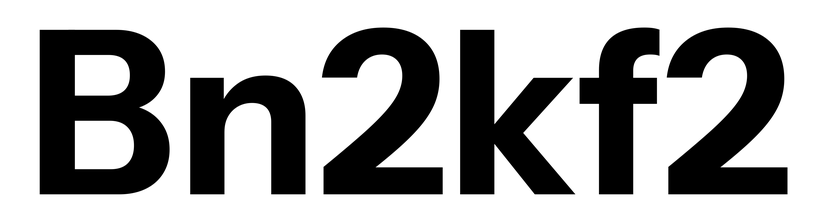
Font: InstrumentSans_Bold